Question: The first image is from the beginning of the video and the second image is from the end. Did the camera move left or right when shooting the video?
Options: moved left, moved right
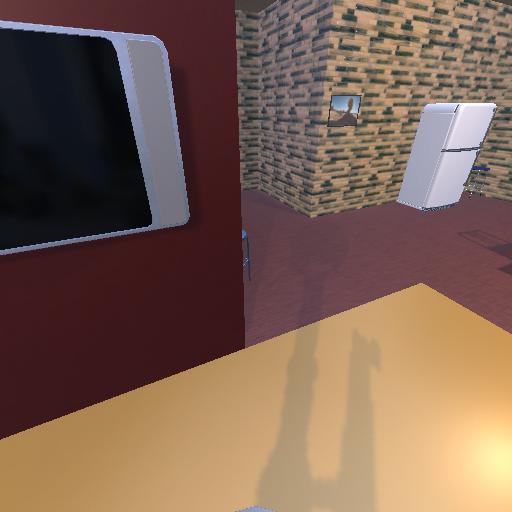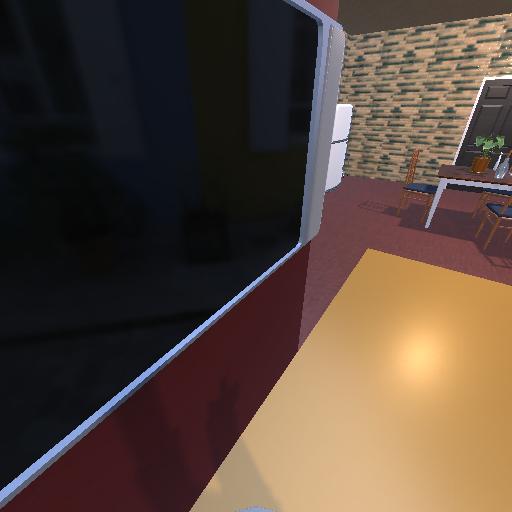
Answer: moved left